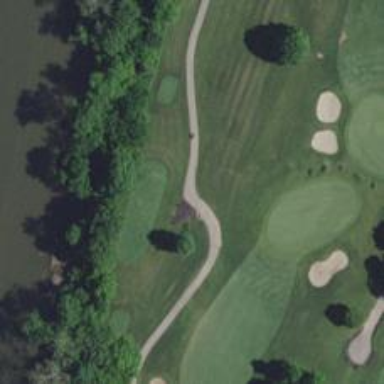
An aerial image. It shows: Service road used as golf cart path.